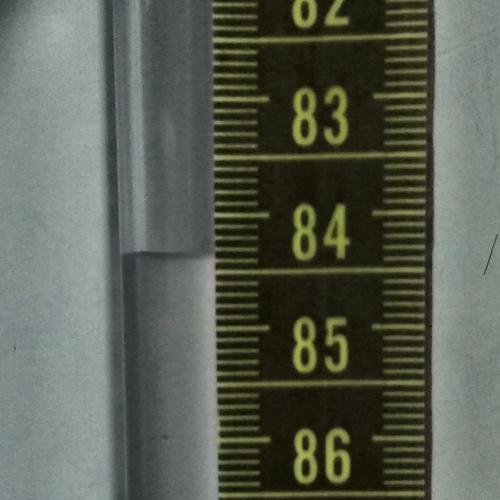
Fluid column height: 84.4 cm